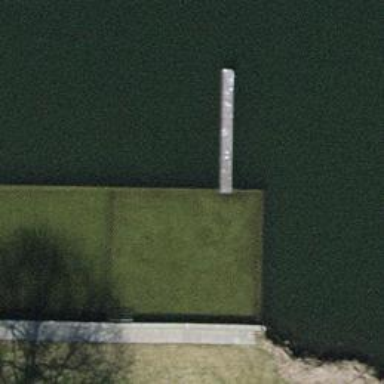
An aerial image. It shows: Path on boardwalk bridge.